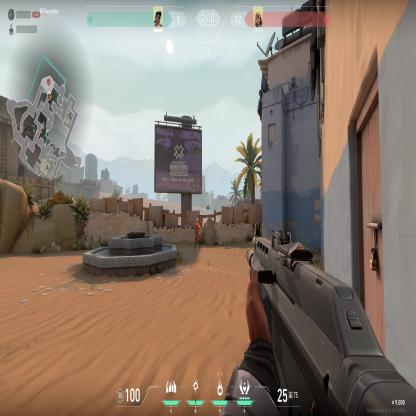
Label: enemy